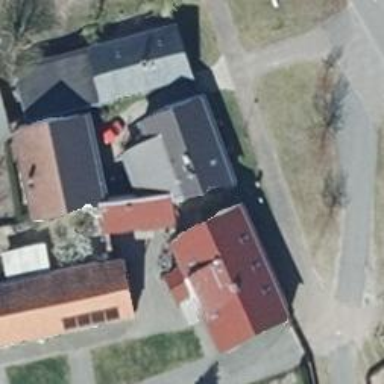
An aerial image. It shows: Gabled roof building with maroon color roof. The roof is oriented along the building.